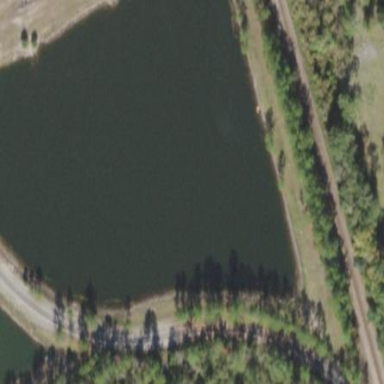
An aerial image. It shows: Reservoir of natural water.